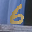
Label: 6